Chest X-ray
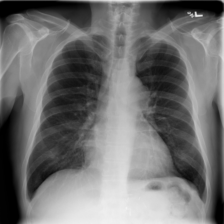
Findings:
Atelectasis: negative
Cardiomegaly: negative
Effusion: negative
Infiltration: negative
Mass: negative
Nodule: negative
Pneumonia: negative
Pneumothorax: negative
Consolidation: negative
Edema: negative
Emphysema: negative
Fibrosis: negative
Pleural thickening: positive
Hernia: negative